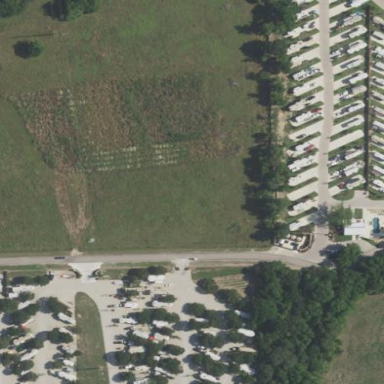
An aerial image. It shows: Caravan site with sanitary dump station available.